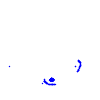
Particle: electron